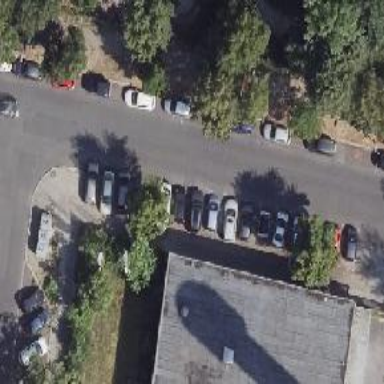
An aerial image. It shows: Broadleaved deciduous tree in parking area.